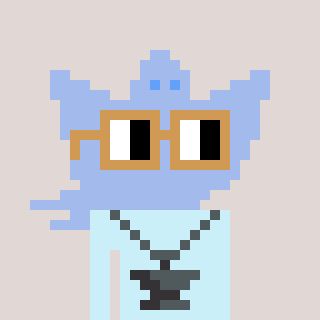
a pixel art character with square brown glasses, a ghost-B-shaped head and a cold-colored body on a warm background